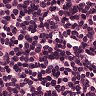
Metastatic tissue present: no